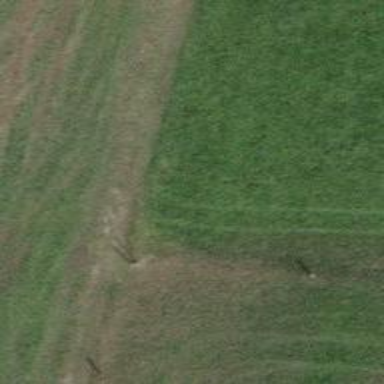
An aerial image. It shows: Grassy track with grade5 tracktype.